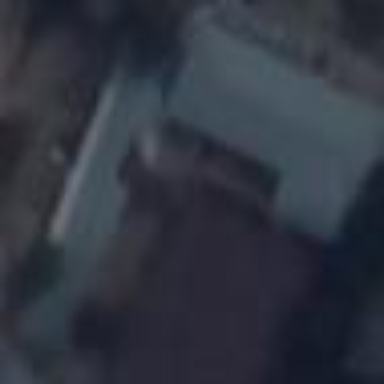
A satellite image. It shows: Commercial building with metal roof.